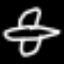
Label: airplane